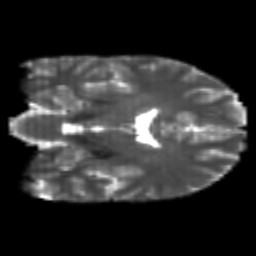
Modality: T2w
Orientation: coronal
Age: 23
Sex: male
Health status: healthy
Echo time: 0.074 s